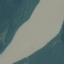
Label: River